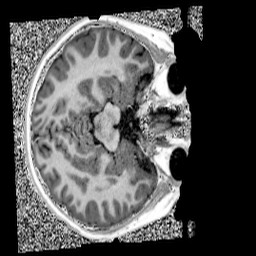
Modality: UNIT1
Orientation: axial
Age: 12
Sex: male
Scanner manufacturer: siemens
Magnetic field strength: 3 T
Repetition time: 4 s
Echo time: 0.00299 s